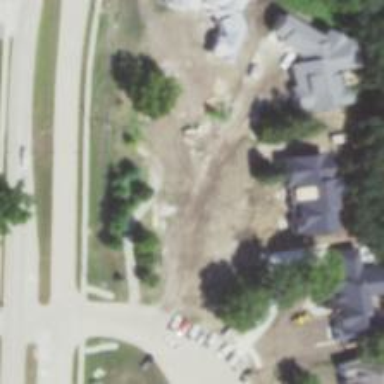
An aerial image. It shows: Driveway leading to service road.